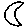
Label: moon